Question: I have a Date with value '2015-05-31 22:00:00 UTC' (I parse it from a NSString with value '"01-06-2015"' and it give that value) and when I parse it it become '01-06' why??
I need to get on nextdate the value = '2015-06-1 22:00:00 UTC' because I need to get the day of the week
Code:
'''
NSDateFormatter *dateFormatter = [[NSDateFormatter alloc] init];
NSLocale *enUSPOSIXLocale = [[NSLocale alloc] initWithLocaleIdentifier:@"es_ES"];
[dateFormatter setDateFormat:@"dd-MM-yyyy"];
[dateFormatter setLocale:enUSPOSIXLocale];
NSDate *nextDate = [theCalendar dateByAddingComponents:comps2 toDate:date2 options:0];
NSString* primeraFecha = [dateFormatter stringFromDate:nextDate];
'''
Values at runtime

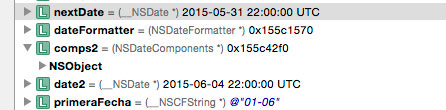
Answer: Try with this code,
'''
NSDateFormatter *dateFormatter = [NSDateFormatter new];
[dateFormatter setDateFormat:@"yyyy-MM-dd HH:mm:ss"];
[dateFormatter setTimeZone:[[NSTimeZone alloc] initWithName:@"Europe/London"]];
return [dateFormatter dateFromString:dateString];
'''